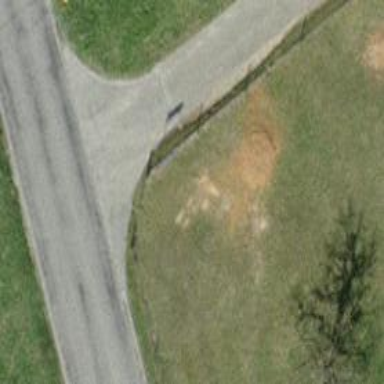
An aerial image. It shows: Pipeline marker.